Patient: sex F, age 29
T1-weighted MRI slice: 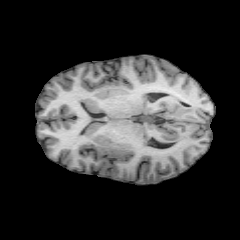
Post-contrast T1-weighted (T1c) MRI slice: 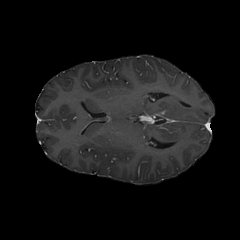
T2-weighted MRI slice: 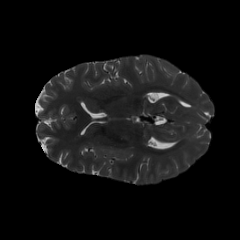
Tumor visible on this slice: yes
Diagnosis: Astrocytoma, IDH-mutant
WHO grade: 2